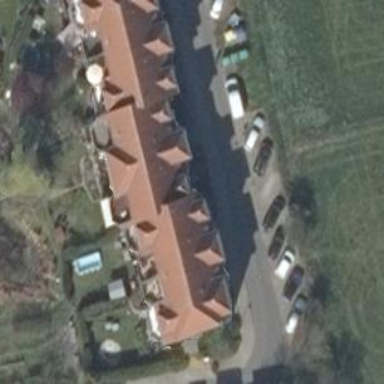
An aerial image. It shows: Hipped roof on apartment building.